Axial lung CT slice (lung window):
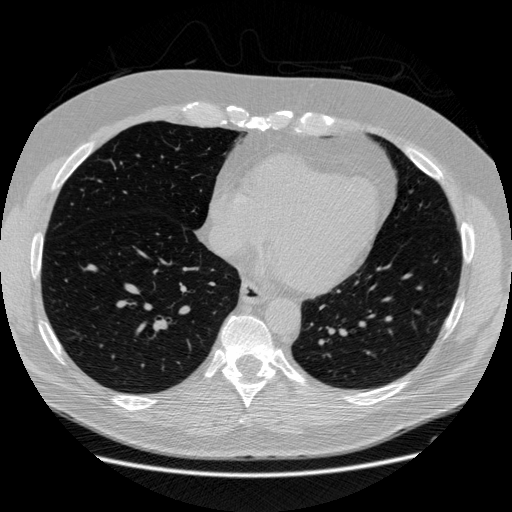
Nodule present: no